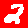
Digit: 2